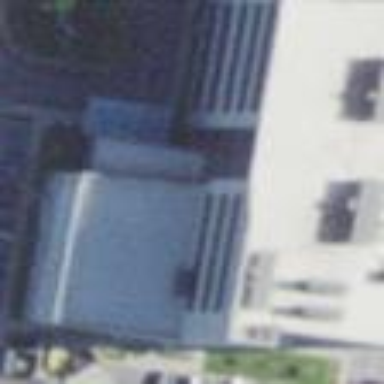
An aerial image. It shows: Hospital building.